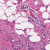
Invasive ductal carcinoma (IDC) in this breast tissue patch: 0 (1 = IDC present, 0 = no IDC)